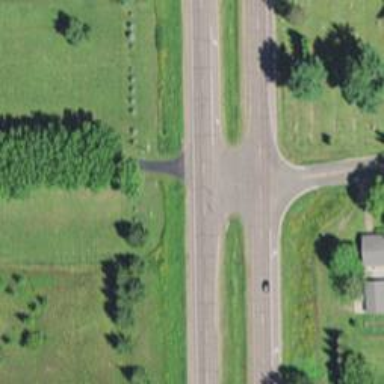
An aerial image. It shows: Secondary road with asphalt surface.